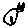
Label: cat